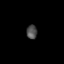
Tissue: skin
Cell type: Epithelial cells
Senescence score: 0.2751
Nuclear area (px): 148
Mean DAPI intensity: 76.966